Question: How to get an array of coordinates of a (drawn) line in image? Coordinates should be relative to image borders. Input: *.img . Output array of coordinates (with fixed step). Any 3rd party software to do this? For example there is high contrast difference - white background and color black line; or red and green etc.
Example:

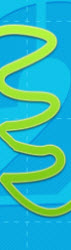
Answer: Oh, you mean non-straight lines. You need to define a "line". Intuitively, you might mean a connected area of the image with a high aspect ratio between the length of its medial axis and the distance between medial axis and edges (ie relatively long and narrow, even if it winds around). Possible approach:
- Threshold or select by color. Perhaps select by color based on a histogram of colors, or posterize as described here: <URL> of the original "line" shape. You can resample that to some step that you prefer, or fit it with a spline, etc.
Due to the nature of what you want to do, it is hard to come up with a sample code that will work on a range of images. This is likely to require some careful tuning. I recommend using a small set of images (corpus), running any version of your algo on them and checking the results manually until it is pretty good, then trying it on a large corpus.
Original answer, only works for straight lines:
You probably want to use the <URL>.
Python sample code: <URL>
Related question with sample code to skeletonize: <URL>